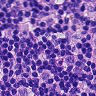
Metastatic tissue present: no